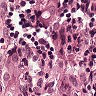
Metastatic tissue present: yes